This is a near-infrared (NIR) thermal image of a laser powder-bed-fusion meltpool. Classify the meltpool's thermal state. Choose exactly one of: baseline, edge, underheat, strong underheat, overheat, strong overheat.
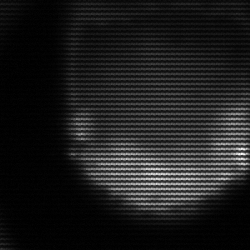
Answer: edge